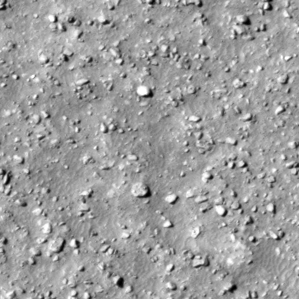
Label: non_frost